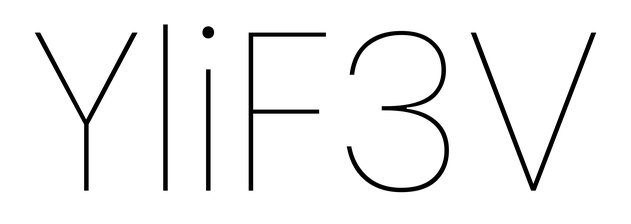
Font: Poppins-Thin